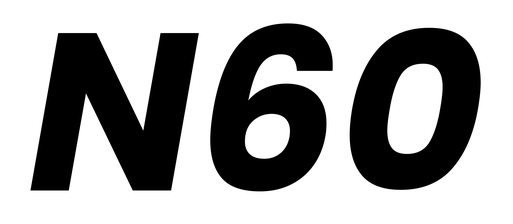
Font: Poppins-BoldItalic